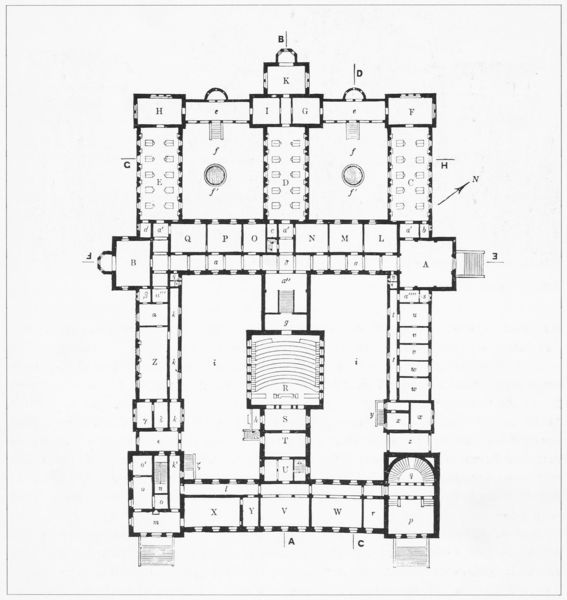
Titel: Bonn, Chemisches Institut
Künstler: August Wilhelm Hofmann
Schlagwörter: fenster, raum, schwarz, skizze, stühle, säule, säulen, tür, weiss, zeichnung, zimmer, dach, gebäude, haus, architektur, kirche, theater, brunnen, turm, balkon, mauer, hof, saal, treppe, treppen, salon, wohnung, wände, eingang, gang, innenhof, kirch, kloster, türme, palast, buchstaben, beschriftung, flur, räume, entwurf, schema, portal, zeichnen, mauern, schloß, treppenhaus, plan, pfeil, bau, höfe, grundriss, bauwerk, aufbau, bauplan, architekt, atrium, bauplanung, planen, erdgeschoss, genau, zellen, maße, innehöfe, größe, mathe, denster, abmessen, innenho, kirchw